Question: I clone a panel and its contents(A image and a checkbox) 20 times.
Sample of the panel being cloned:

This is the procedure used to clone a whole panel:
'''
procedure TForm1.ClonePanel(pObjectName: Tpanel);
var apanel : Tpanel;
Ctrl, Ctrl_: TComponent;
i: integer;
begin
//handle the Control itself first
TComponent(apanel) := CloneComponent(pObjectName);
with apanel do
begin
Left := 24;
Top :=64;
end;
//now handle the childcontrols
for i:= 0 to pObjectName.ControlCount-1 do
begin
Ctrl := TComponent(pObjectName.Controls[i]);
Ctrl_ := CloneComponent(Ctrl);
TControl(Ctrl_).Parent := apanel;
TControl(Ctrl_).Left := TControl(Ctrl).Left;
TControl(Ctrl_).top := TControl(Ctrl).top;
end;
end;
'''
The following is the the code that physically does the cloning(called above):
'''
function TForm1.CloneComponent(AAncestor: TComponent): TComponent;
var
XMemoryStream: TMemoryStream;
XTempName: string;
begin
Result:=nil;
if not Assigned(AAncestor) then
exit;
XMemoryStream:=TMemoryStream.Create;
try
XTempName:= AAncestor.Name;
AAncestor.Name:='clone_' + XTempName + inttostr(panels);
inc(panels);
XMemoryStream.WriteComponent(AAncestor);
AAncestor.Name:=XTempName;
XMemoryStream.Position:=0;
Result:=TComponentClass(AAncestor.ClassType).Create(AAncestor.Owner);
if AAncestor is TControl then TControl(Result).Parent:=TControl(AAncestor).Parent;
XMemoryStream.ReadComponent(Result);
finally
XMemoryStream.Free;
end;
end;
'''
So now I want to use the cloned objects but how do I call them in my code?
For example how can I call the checked function of one of the cloned check boxes?
Thanks for your help :)
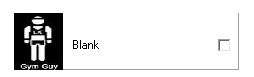
Answer: Others are right and it is better to use frame but if we want just use your code we must fix it first. there is a problem in your code and that is the 'Inc(panles);' position. you must put this line after loop of 'for i:= 0 to pObjectName.ControlCount-1 do' in the procedure, not in the function.
If you fix that, then you can use function to access the components that you want as Marko Paunovic said.
For example the name of the component that you put on the first Panel that you defined as the first instance which other cloned panels are cloned from that is . If you cloned 20 times the Panel that we talked about; you can access the TCheckBox of the 16th Cloned obejct like this and changing it's caption to whatever you want:
(I suppose that the panels variable was 0, when the program started.)
'''
TCheckBox(FindComponent('clone_TestCheckBox15')).Caption:='aaaaa';
'''